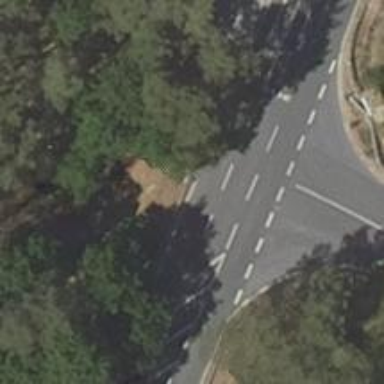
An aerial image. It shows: Tertiary road with asphalt surface.